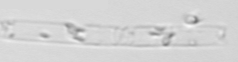
Label: Cerataulina_pelagica